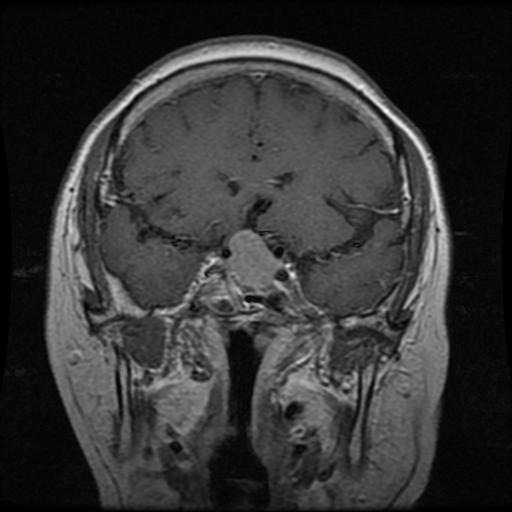
Label: pituitary